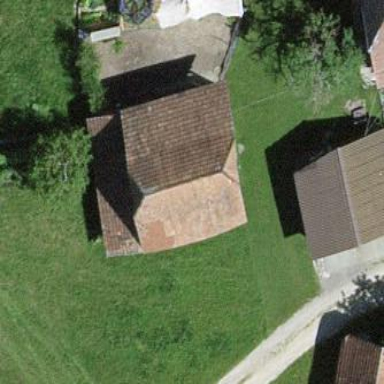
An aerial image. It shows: Barn.